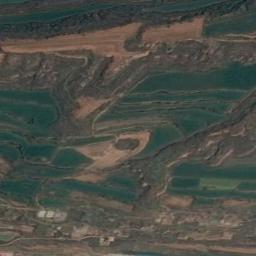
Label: terrace